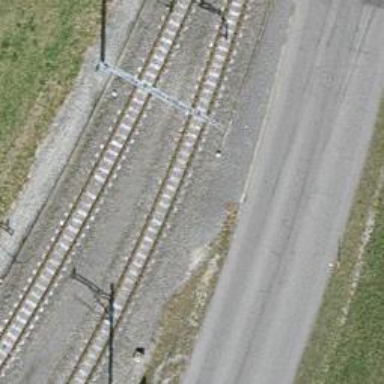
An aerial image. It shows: Narrow-gauge railway with electrified tracks using contact line. It serves as spur with single track.